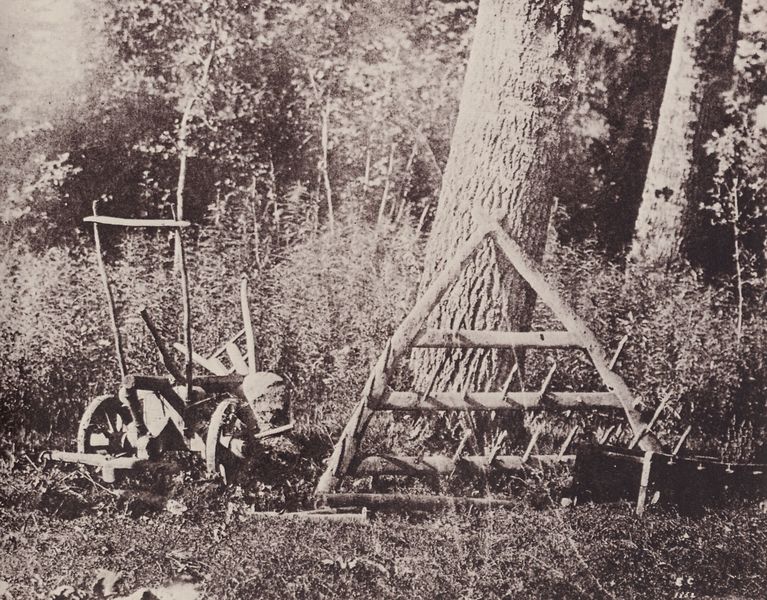
Titel: Landwirtschaftliche Geräte
Künstler: E.C.
Schlagwörter: baum, blätter, laub, schatten, weiß, bäume, landschaft, äste, braun, grau, holz, licht, schwarz, gras, park, rasen, wiese, alt, mensch, bildnis, porträt, signatur, baumstamm, feld, gräser, natur, stamm, strauch, busch, büsche, gebüsch, gitter, sonne, sträucher, land, pflanzen, wald, arbeit, boot, karren, räder, garten, naturalismus, acker, ernte, vegetation, kutsche, speichen, sepia, rad, schubkarren, wagen, grass, bauer, waldrand, foto, fotografie, photographie, bögen, gerüst, flug, gerät, wälder, draußen, schwarz-weiß, deichsel, photo, werkzeug, unterholz, buschwerk, rodung, rinde, hain, rain, landwirtschaft, planzen, baumrinde, eimer, pflug, pflügen, gestrüp, abstellen, waagen, rumpf, fischen, leiterwagen, lagern, holzgerüst, rechen, geräte, bollerwagen, russe, wildwuchs, talbot, bestellen, ethnografie, egge, dreschflegel, herse, pfug, bauernleben, blätter gesträuch, bootrumpf, dreieckegge, industriel, maat, reife, plug, b#ume, landwirtschaftliches gerät, arbeitspause, historisches landwirtschaftliches gerät, at, fotoggraphie